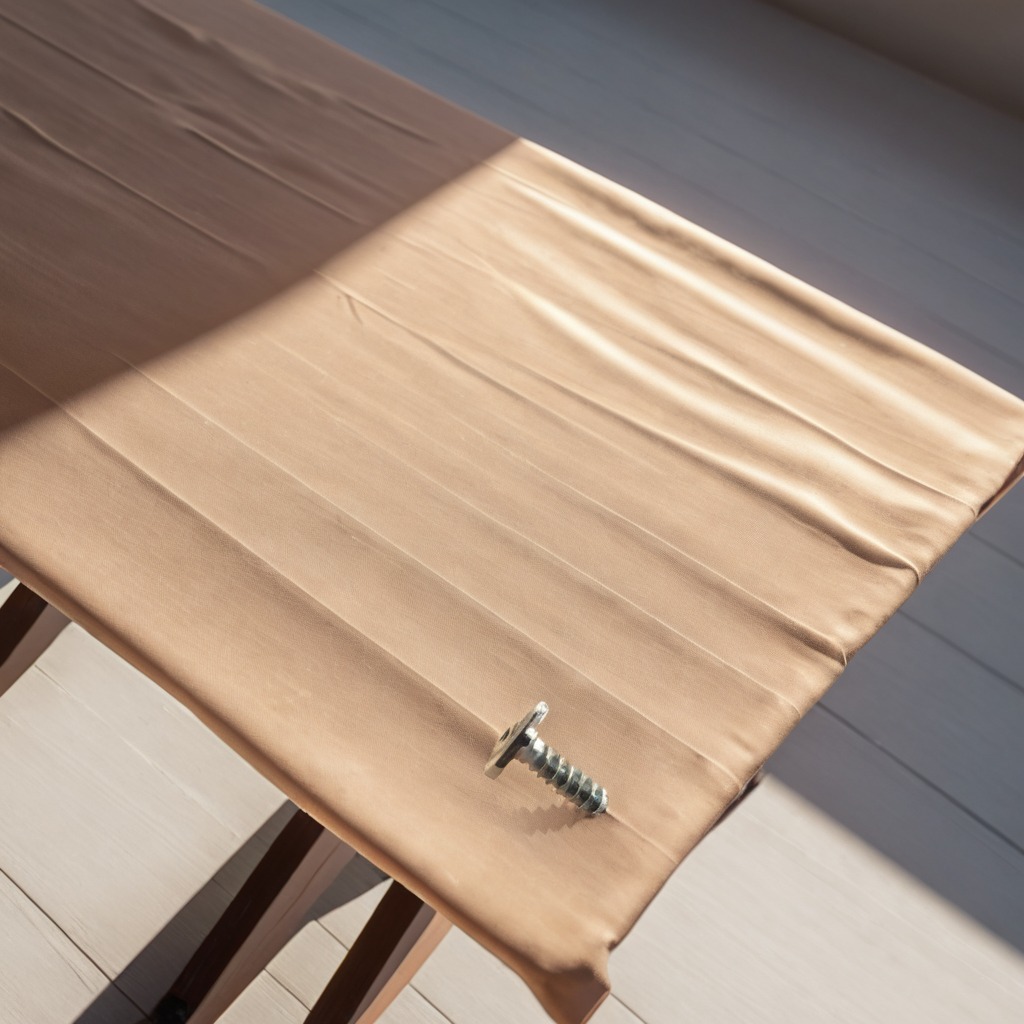
A metal screw is lying on a wooden table in an outdoor workshop during daytime bright natural light soft shadows worn but beneath the cloth.